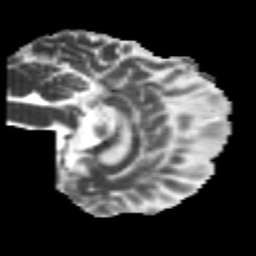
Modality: MD
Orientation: sagittal
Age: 25
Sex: male
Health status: healthy
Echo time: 0.074 s